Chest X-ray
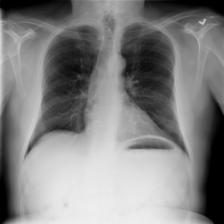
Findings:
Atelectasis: negative
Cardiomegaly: negative
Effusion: negative
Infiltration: negative
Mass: negative
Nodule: negative
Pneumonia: negative
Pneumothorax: negative
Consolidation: negative
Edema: negative
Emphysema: negative
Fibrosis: negative
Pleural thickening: negative
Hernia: negative